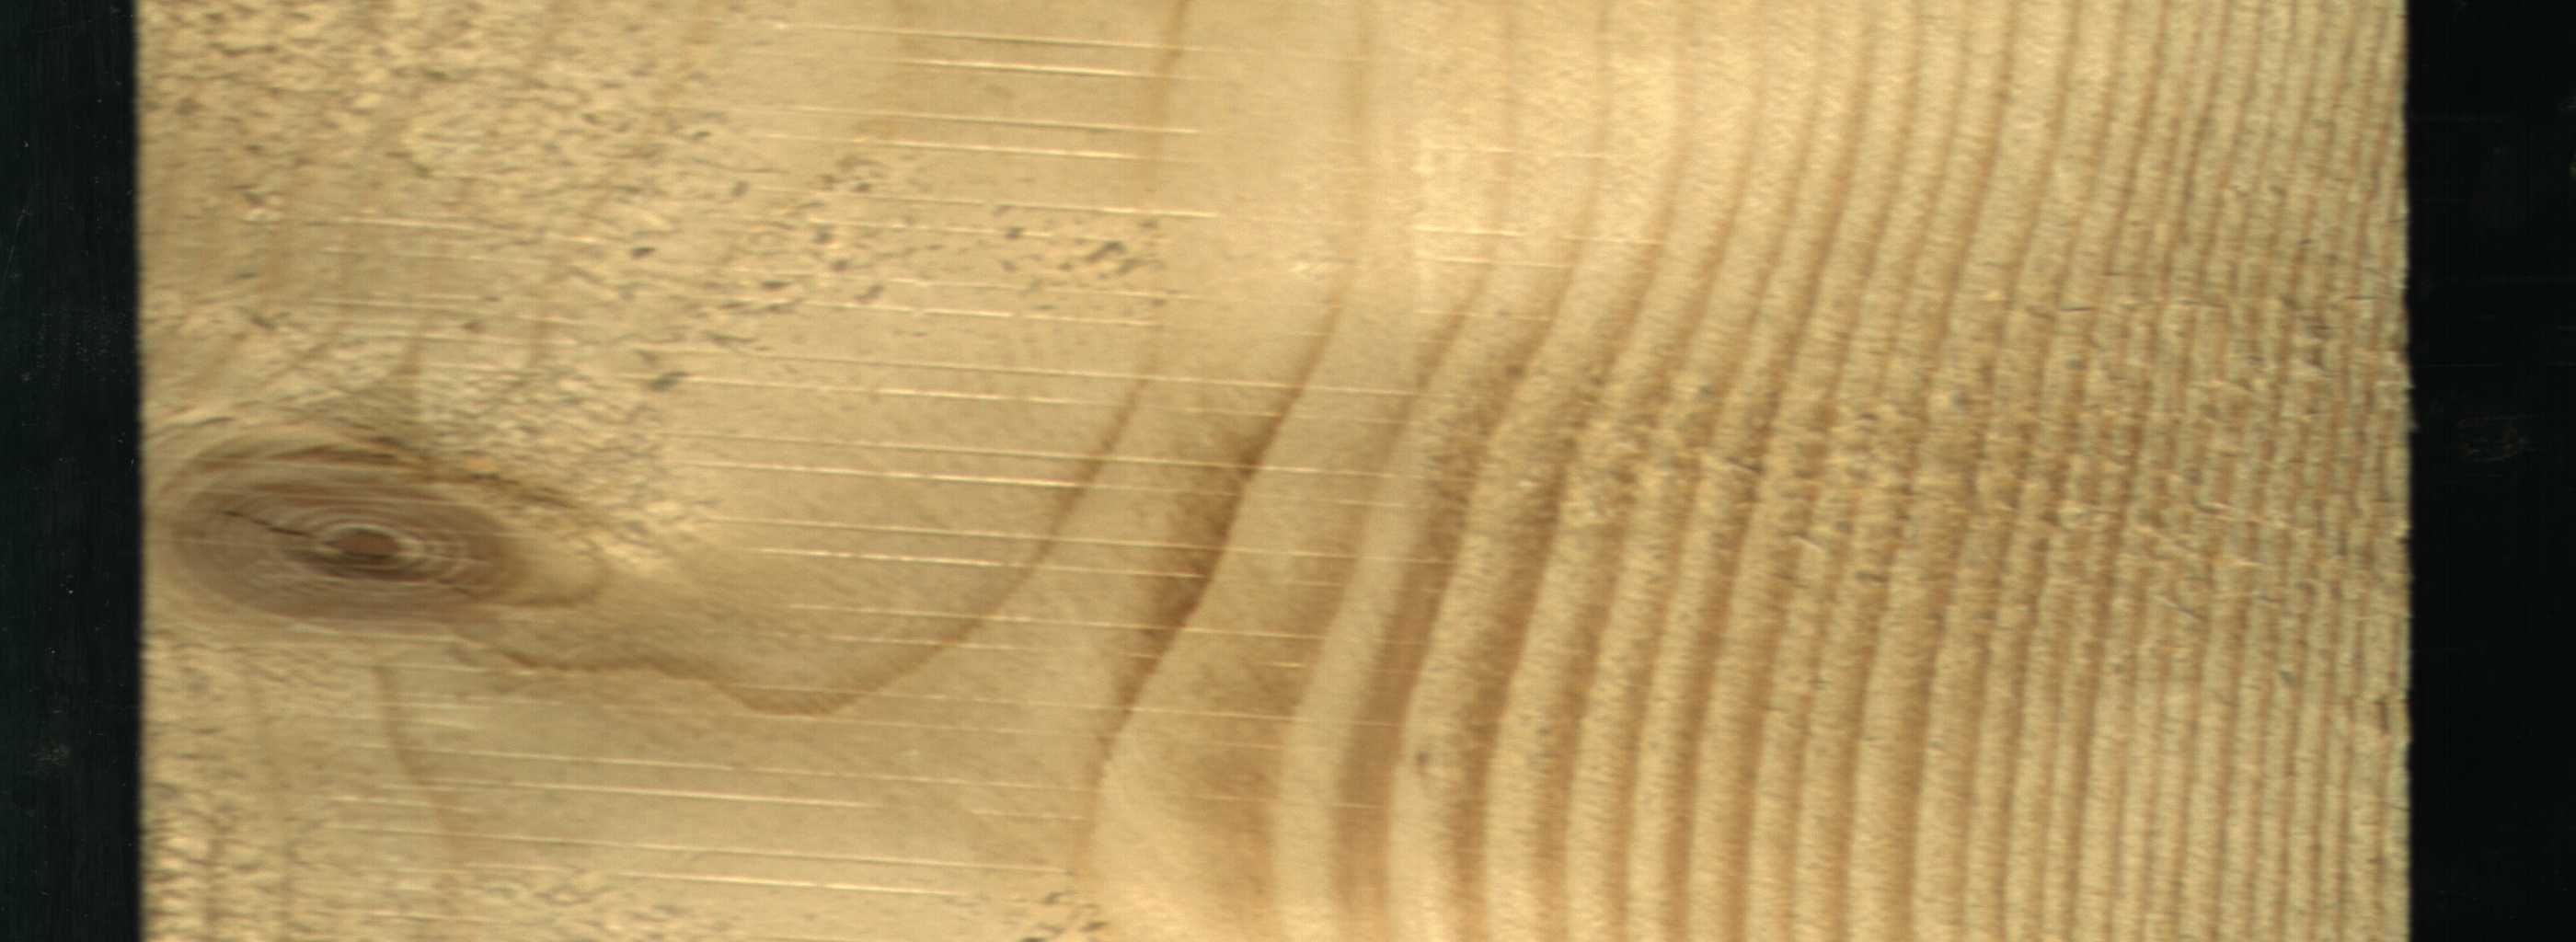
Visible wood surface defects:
Live_Knot